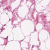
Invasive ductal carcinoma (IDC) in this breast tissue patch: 0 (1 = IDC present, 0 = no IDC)